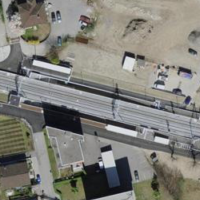
EUNIS habitat code: 54
Species observed at this site:
Phytolacca americana